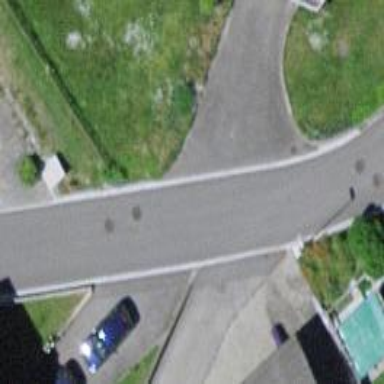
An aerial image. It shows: Smooth asphalt road in residential area.